Interaction volume radius: 10 \u00c5
Interaction volume height: 30 \u00c5
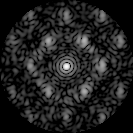
Disorder parameter: 0.588